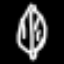
Label: leaf